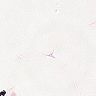
Metastatic tissue present: no